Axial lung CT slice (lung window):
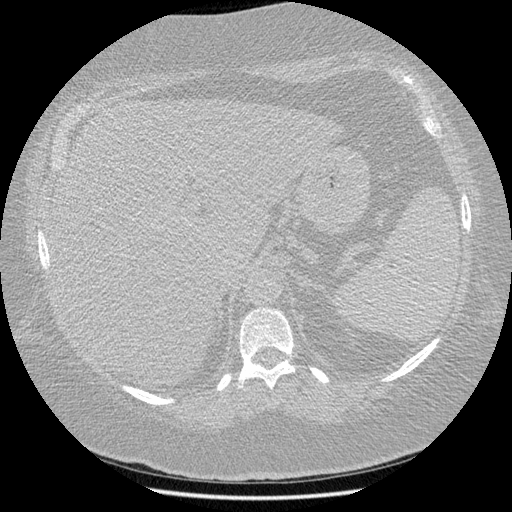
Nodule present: no